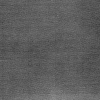
Atmospheric dust classification: dusty